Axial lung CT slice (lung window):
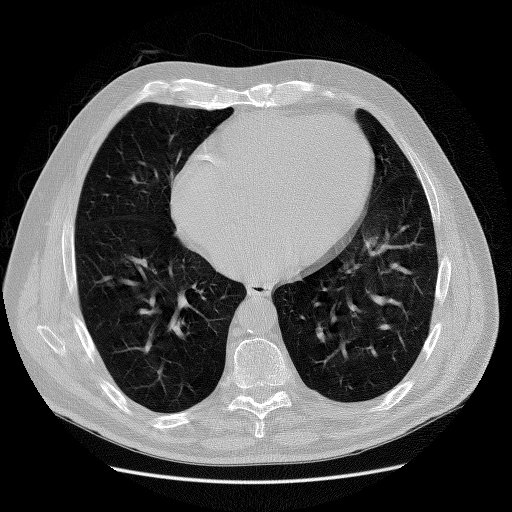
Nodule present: no